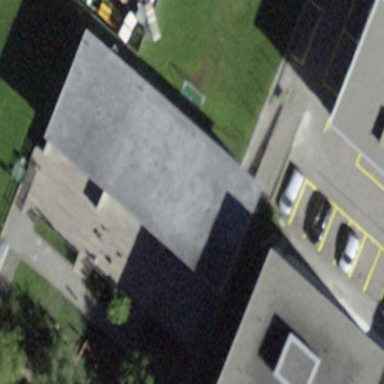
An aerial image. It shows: Building with flat roof.